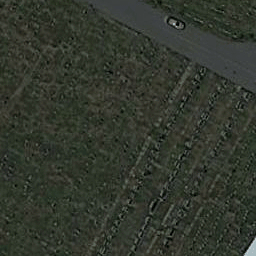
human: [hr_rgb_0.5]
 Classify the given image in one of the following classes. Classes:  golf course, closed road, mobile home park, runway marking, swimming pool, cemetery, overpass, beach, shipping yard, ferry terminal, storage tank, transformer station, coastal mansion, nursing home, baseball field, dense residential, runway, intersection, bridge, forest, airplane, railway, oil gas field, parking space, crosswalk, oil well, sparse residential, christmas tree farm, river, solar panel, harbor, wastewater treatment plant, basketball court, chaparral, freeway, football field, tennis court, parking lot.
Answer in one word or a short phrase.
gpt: cemetery